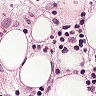
Metastatic tissue present: yes